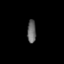
Tissue: lung
Cell type: Myeloid cells
Senescence score: 0.5619
Nuclear area (px): 197
Mean DAPI intensity: 102.736